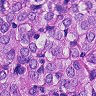
Metastatic tissue present: yes